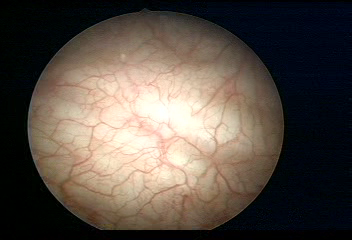
Modality: WLC
Class: Normal mucosa
Bladder cancer association: No